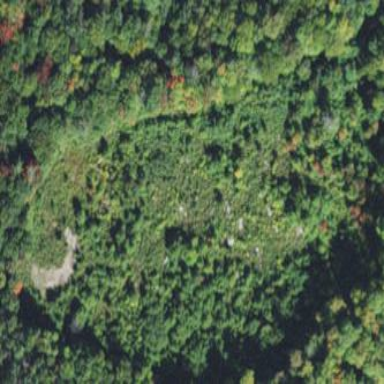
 likely man-made clearing in the landscape."